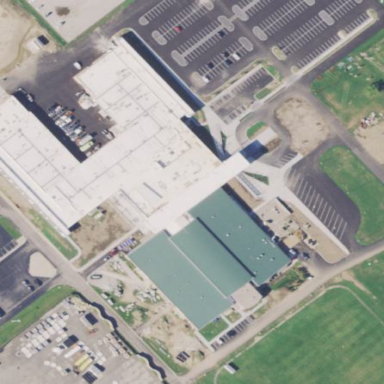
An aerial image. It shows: School building.